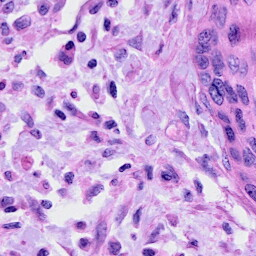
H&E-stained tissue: Cervix